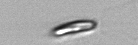
Label: Chrysochromulina